【题型】解答题　【知识点】解析几何　【难度】medium
如图所示，已知抛物线 $\Gamma: y^2 = 4x$，点 $T(t,0)(t > 0)$ 是 $x$ 轴正半轴上一点，过 $T$ 的直线 $l_1$、$l_2$ 分别与抛物线 $\Gamma$ 交于点 $A(x_1,y_1)$、$B(x_2,y_2)$ 和点 $C(x_3,y_3)$、$D(x_4,y_4)$，其中 $A$、$C$ 在 $x$ 轴上方 $(y_1,y_3 > 0)$ 且 $A$ 在 $C$ 右侧 $(x_1 > x_3)$，$B$、$D$ 在 $x$ 轴下方 $(y_2,y_4 < 0)$。}

(1) 若点 $A$ 到抛物线焦点的距离为 4，求点 $A$ 的坐标；

(2) 若直线 $AB$ 的斜率为 2 且 $y_1y_2 = -8$，求实数 $t$ 的值和 $\triangle AOB$ 的面积 $S_{\triangle AOB}$；

(3) 分别记 $\triangle ATC$、$\triangle BTD$ 的面积为 $S_{\triangle ATC}$、$S_{\triangle BTD}$，直线 $AD$、$CB$ 的斜率为 $k_{AD}$、$k_{CB}$。若 $S_{\triangle ATC} = 4S_{\triangle BTD}$ 且 $k_{AD} = 2k_{CB}$，求证：$l_1$ 垂直于 $x$ 轴。
【解答】
\noindent \textbf{【详解】}
(1) 根据抛物线的定义，点 $A$ 到抛物线焦点的距离为 $x_1 + 1$，
由题意得 $x_1 + 1 = 4$，所以 $x_1 = 3$。
代入抛物线方程得 $y_1 = 2\sqrt{3}$ 或 $-2\sqrt{3}$（舍去），
所以点 $A$ 的坐标为 $(3,2\sqrt{3})$。

---

(2) 由题意得直线 $AB$ 的方程为 $x = \frac{1}{2}y + t$，
联立
\[
\begin{cases}
x = \frac{1}{2}y + t \\
y^2 = 4x
\end{cases}
\]
则 $y^2 - 2y - 4t = 0$，$\Delta = 4 + 16t > 0$，
则 $y_1 + y_2 = 2$，$y_1y_2 = -4t$，又 $y_1y_2 = -8$，则 $-4t = -8$，解得 $t = 2$。

$S_{\triangle AOB} = S_{\triangle AOT} + S_{\triangle BOT} = \frac{1}{2}|OT|(y_1 - y_2)|$
$= \frac{1}{2} \times 2y_1 + \frac{1}{2} \times 2(-y_2) = y_1 - y_2 = \sqrt{(y_1 + y_2)^2 - 4y_1y_2} = \sqrt{4 + 32} = 6$。

---

(3) 设直线 $AB$ 的倾斜角为 $\alpha$，直线 $CD$ 的倾斜角为 $\beta$，
则 $|AT| = \frac{y_1}{\sin\alpha}$，$|BT| = \frac{-y_2}{\sin\alpha}$，$|CT| = \frac{y_3}{\sin\beta}$，$|DT| = \frac{-y_4}{\sin\beta}$。

又 $S_{\triangle ATC} = \frac{1}{2}|AT||CT|\sin\angle ATC$，$S_{\triangle BTD} = \frac{1}{2}|BT||DT|\sin\angle BTD$，$S_{\triangle ATC} = 4S_{\triangle BTD}$，
则
\[
\frac{1}{2}\left(\frac{y_1}{\sin\alpha}\right)\left(\frac{y_3}{\sin\beta}\right)\sin\angle ATC = 4 \times \frac{1}{2}\left(\frac{-y_2}{\sin\alpha}\right)\left(\frac{-y_4}{\sin\beta}\right)\sin\angle BTD,
\]
又 $\sin\angle ATC = \sin\angle BTD$，则 $y_1y_3 = 4y_2y_4$ ①。

设直线 $AB$ 的方程为 $x = my + t$，
联立
\[
\begin{cases}
x = my + t \\
y^2 = 4x
\end{cases}
\]
则 $y^2 - 4my - 4t = 0$，$\Delta = 16m^2 + 16t > 0$，
则 $y_1y_2 = -4t$，
同理可得 $y_3y_4 = -4t$，则 $y_1y_2 = y_3y_4$ ②。

由①②得，$y_2 = -\frac{1}{2}y_3$，$y_1 = -2y_4$。

由 $k_{BC} = 2k_{AD}$ 得
\[
\frac{y_2 - y_3}{x_2 - x_3} = 2 \times \frac{y_1 - y_4}{x_1 - x_4},
\]
即
\[
\frac{y_2 - y_3}{\frac{y_2^2}{4} - \frac{y_3^2}{4}} = 2 \times \frac{y_1 - y_4}{\frac{y_1^2}{4} - \frac{y_4^2}{4}},
\]
化简得 $y_1 + y_4 = 2y_2 + 2y_3$，
将 $y_2 = -\frac{1}{2}y_3$，$y_1 = -2y_4$ 代入得 $y_4 = -y_3$，
所以 $y_4^2 = y_3^2$，即 $4x_4 = 4x_3$，即 $x_4 = x_3$，
所以直线 $l_2$ 垂直于 $x$ 轴。

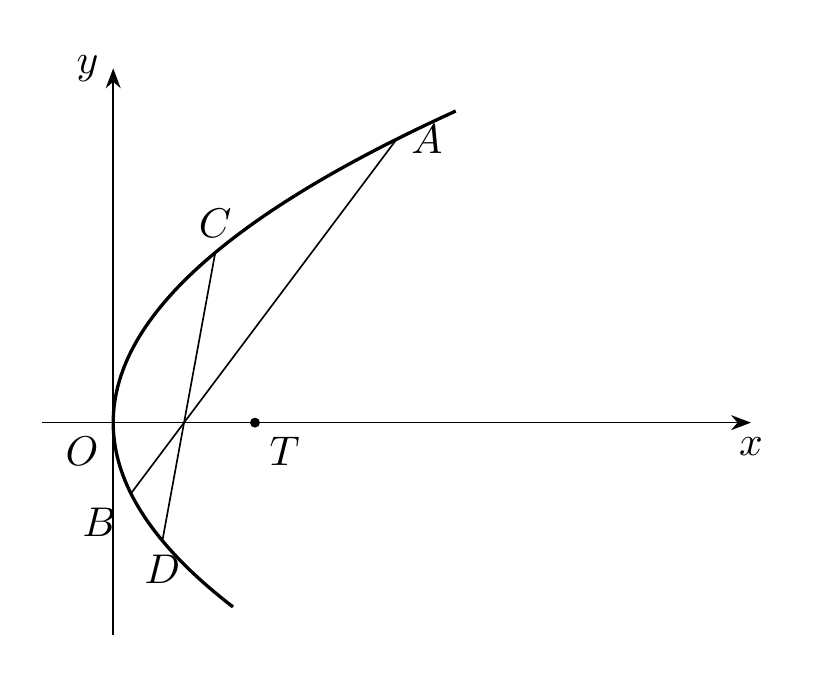